【题型】解答题　【知识点】立体几何　【难度】easy
如图，正方体
$ABCD-A_1B_1C_1D_1$的棱长等于$4$，点$E$是棱$DD_1$
的中点。

(1) 求直线
$A_1E$与直线$B_1C$
所成的角；

(2) 若底面
$ABCD$上的点$P$满足$PD_1 \perp$平面$A_1EC_1$，求线段$DP$
的长度。
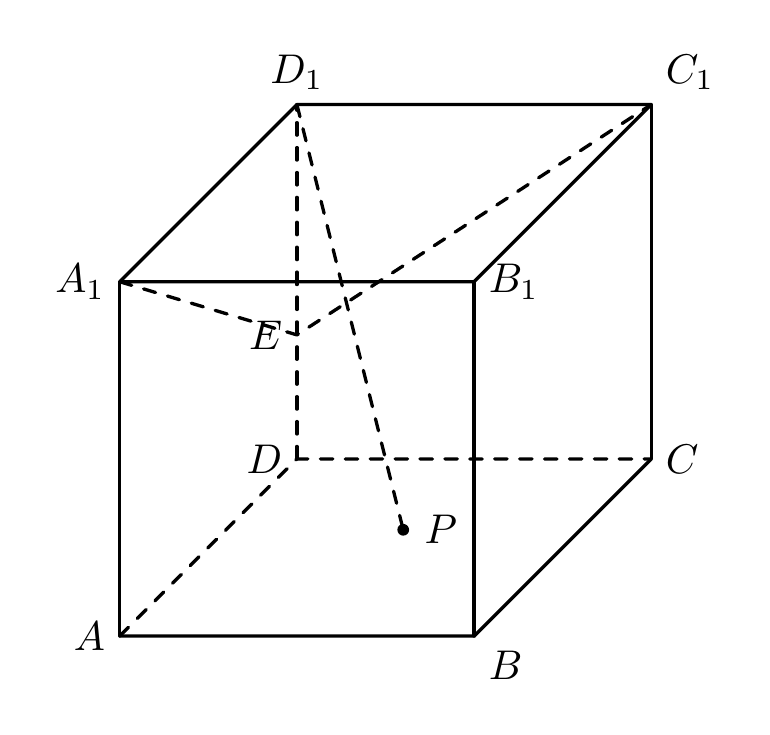
【解答】
\textbf{【答案】} (1) $\arccos\frac{3\sqrt{10}}{10}$；(2) $2\sqrt{2}$

\vspace{1em}
\noindent
\textbf{【解析】} (1) 如图以$D$为坐标原点，以$DA$、$DC$、$DD_1$为$x$、$y$、$z$
轴，建立空间直角坐标系，

则
$A_1(4,0,4)$，$E(0,0,2)$，$B_1(4,4,4)$，$C(0,4,0)$
，

所以
$\overrightarrow{A_1E} = (-4,0,-2)$，$\overrightarrow{B_1C} = (-4,0,-4)$
，

设直线
$A_1E$与直线$B_1C$所成的角为$\theta$，$\theta \in \left(0,\frac{\pi}{2}\right]$
，

则
\[
\cos\theta = \frac{|\overrightarrow{A_1E} \cdot \overrightarrow{B_1C}|}{|\overrightarrow{A_1E}| \cdot |\overrightarrow{B_1C}|} = \frac{24}{2\sqrt{5} \times 4\sqrt{2}} = \frac{3\sqrt
{10}}{10},
\]
所以
$\theta = \arccos\frac{3\sqrt{10}}{10}$，即直线$A_1E$与直线$B_1C$所成的角的大小等于$\arccos\frac{3\sqrt{10}}{10}$
。

---

(2) 假设在底面
$ABCD$上存在点$P$，使得$PD_1 \perp$平面$A_1EC_1$，设$P(a,b,0)$
，

因为
$C_1(0,4,4)$，$D_1(0,0,4)$
，

所以
$\overrightarrow{A_1C_1} = (-4,4,0)$，$\overrightarrow{EC_1} = (0,4,2)$，$\overrightarrow{D_1P} = (a,b,-4)$
，

由
$\overrightarrow{D_1P} \perp \overrightarrow{A_1C_1}$，$\overrightarrow{D_1P} \perp \overrightarrow{EC_1}$得，$\overrightarrow{D_1P} \cdot \overrightarrow{A_1C_1} = 0$，$\overrightarrow{D_1P} \cdot \overrightarrow{EC_1} = 0$
，

即
\[
\begin
{cases}
-4a + 4b = 0
\\
4b - 8 = 0
\end
{cases},
\]
解得
$a = 2$，$b = 2$，即$P(2,2,0)$
，

所以
$\overrightarrow{DP} = (2,2,0)$，$|\overrightarrow{DP}| = \sqrt{2^2 + 2^2 + 0^2} = 2\sqrt{2}$
，

故线段
$DP$的长度为$2\sqrt{2}$
。
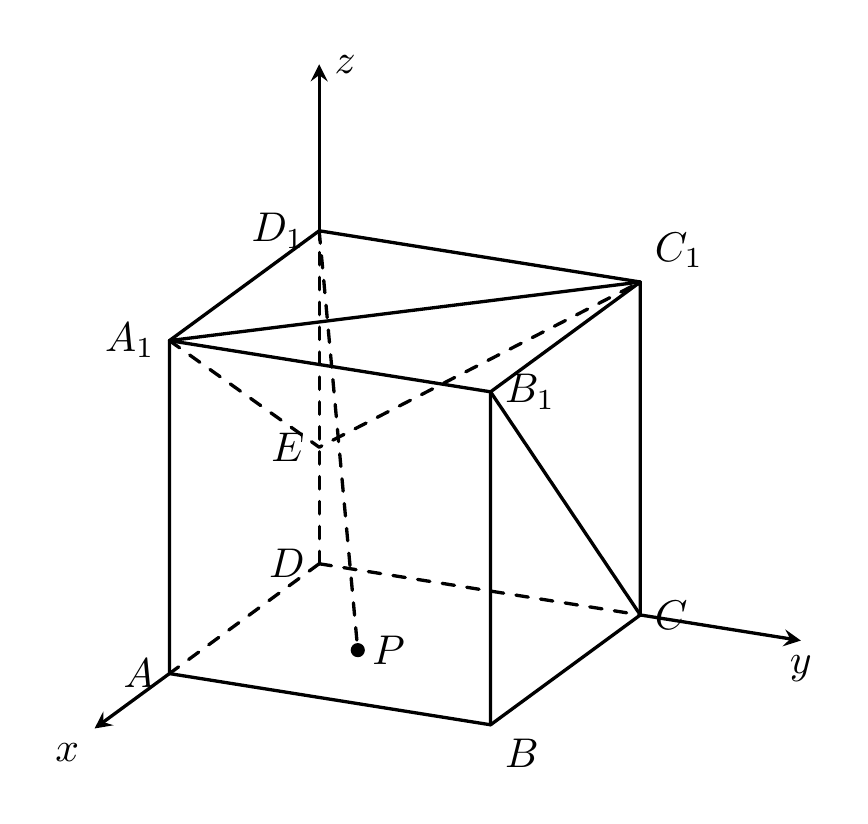